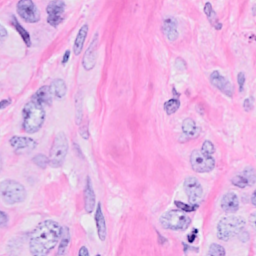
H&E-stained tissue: Breast